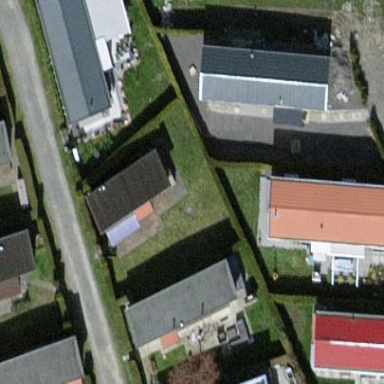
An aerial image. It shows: Static caravan.